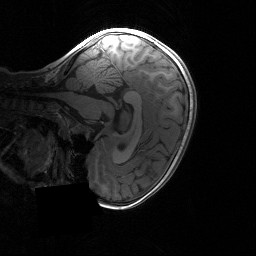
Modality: T1w
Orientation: sagittal
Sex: female
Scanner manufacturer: siemens
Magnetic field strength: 3 T
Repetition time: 1.9 s
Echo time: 0.00243 s